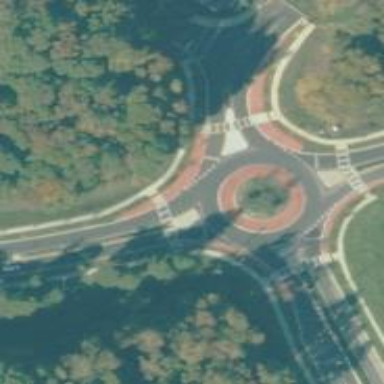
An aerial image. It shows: Tertiary road with asphalt surface leading to roundabout.